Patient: sex M, age 45
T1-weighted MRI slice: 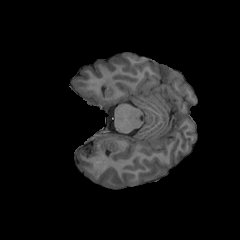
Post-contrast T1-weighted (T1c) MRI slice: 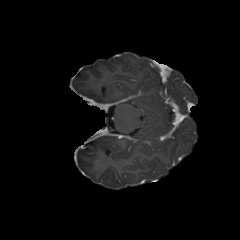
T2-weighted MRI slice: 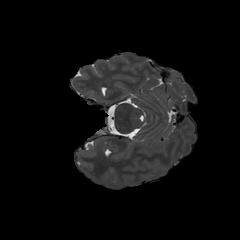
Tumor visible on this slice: no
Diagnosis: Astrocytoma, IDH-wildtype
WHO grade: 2